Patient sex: F
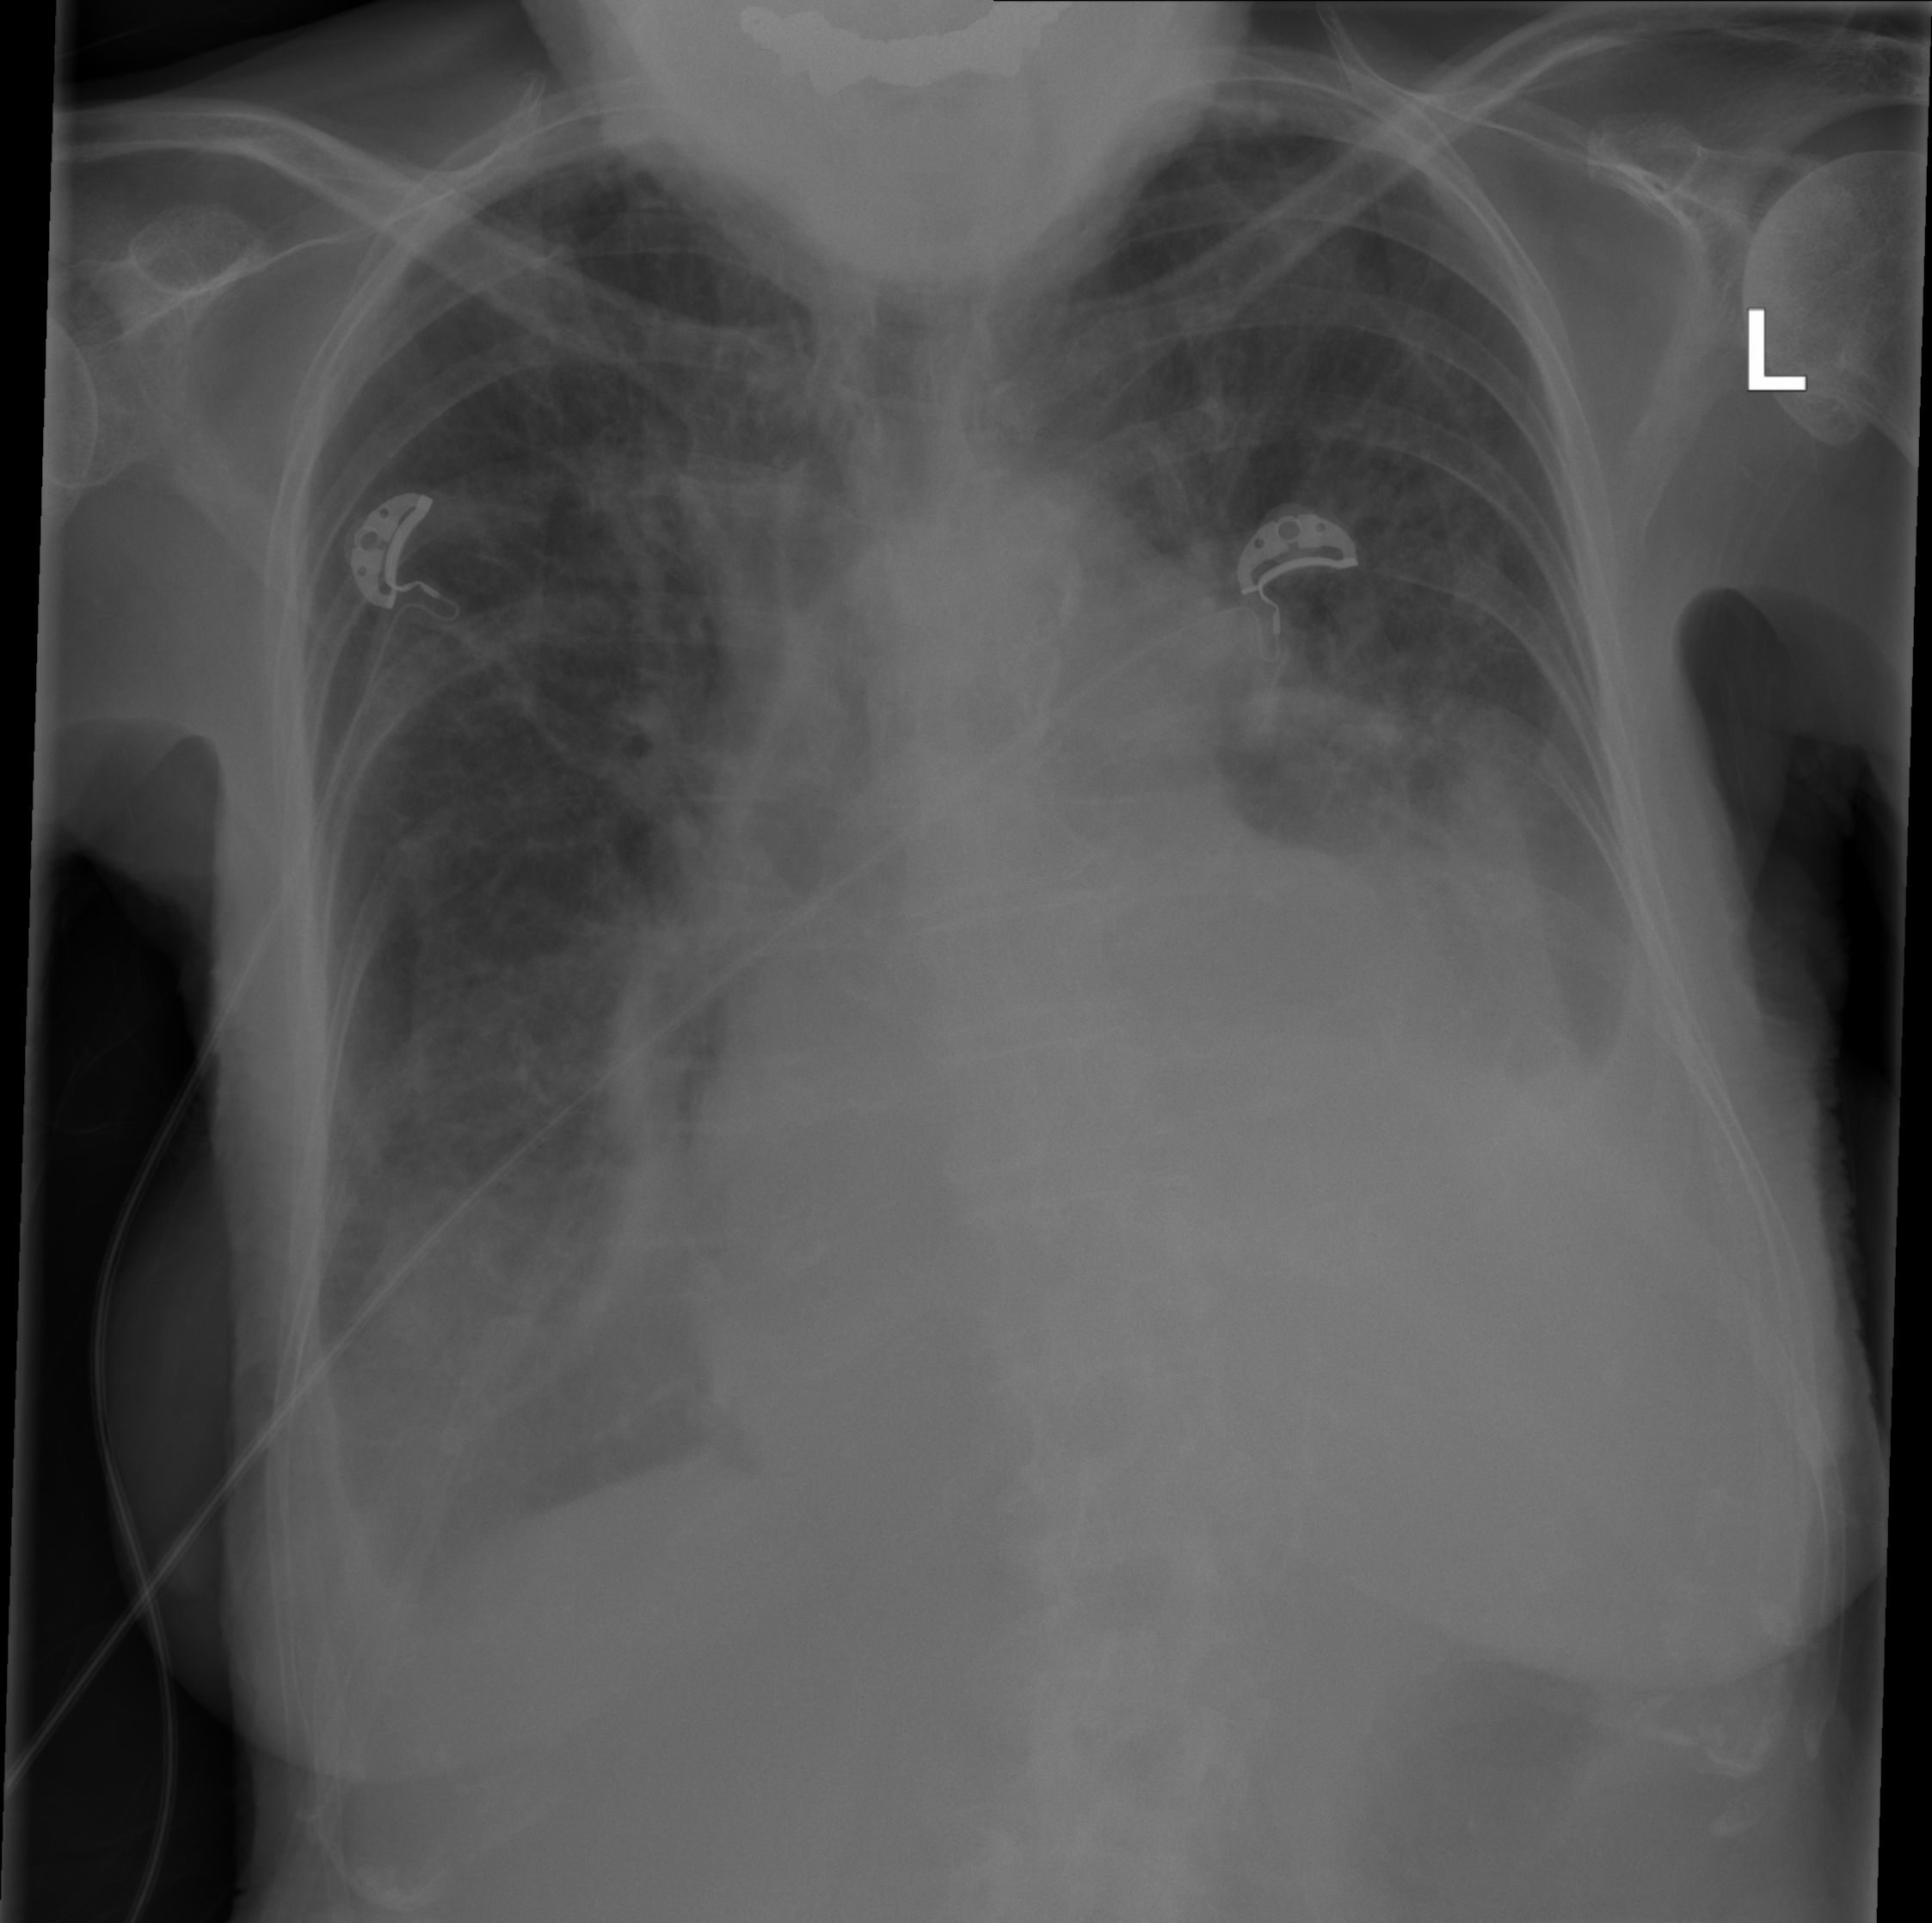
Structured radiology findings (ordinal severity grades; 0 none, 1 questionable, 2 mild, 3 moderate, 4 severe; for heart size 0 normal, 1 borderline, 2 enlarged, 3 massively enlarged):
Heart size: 3
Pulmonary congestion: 2
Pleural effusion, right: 2
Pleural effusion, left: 3
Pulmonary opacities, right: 0
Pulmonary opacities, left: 0
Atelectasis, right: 0
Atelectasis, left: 0